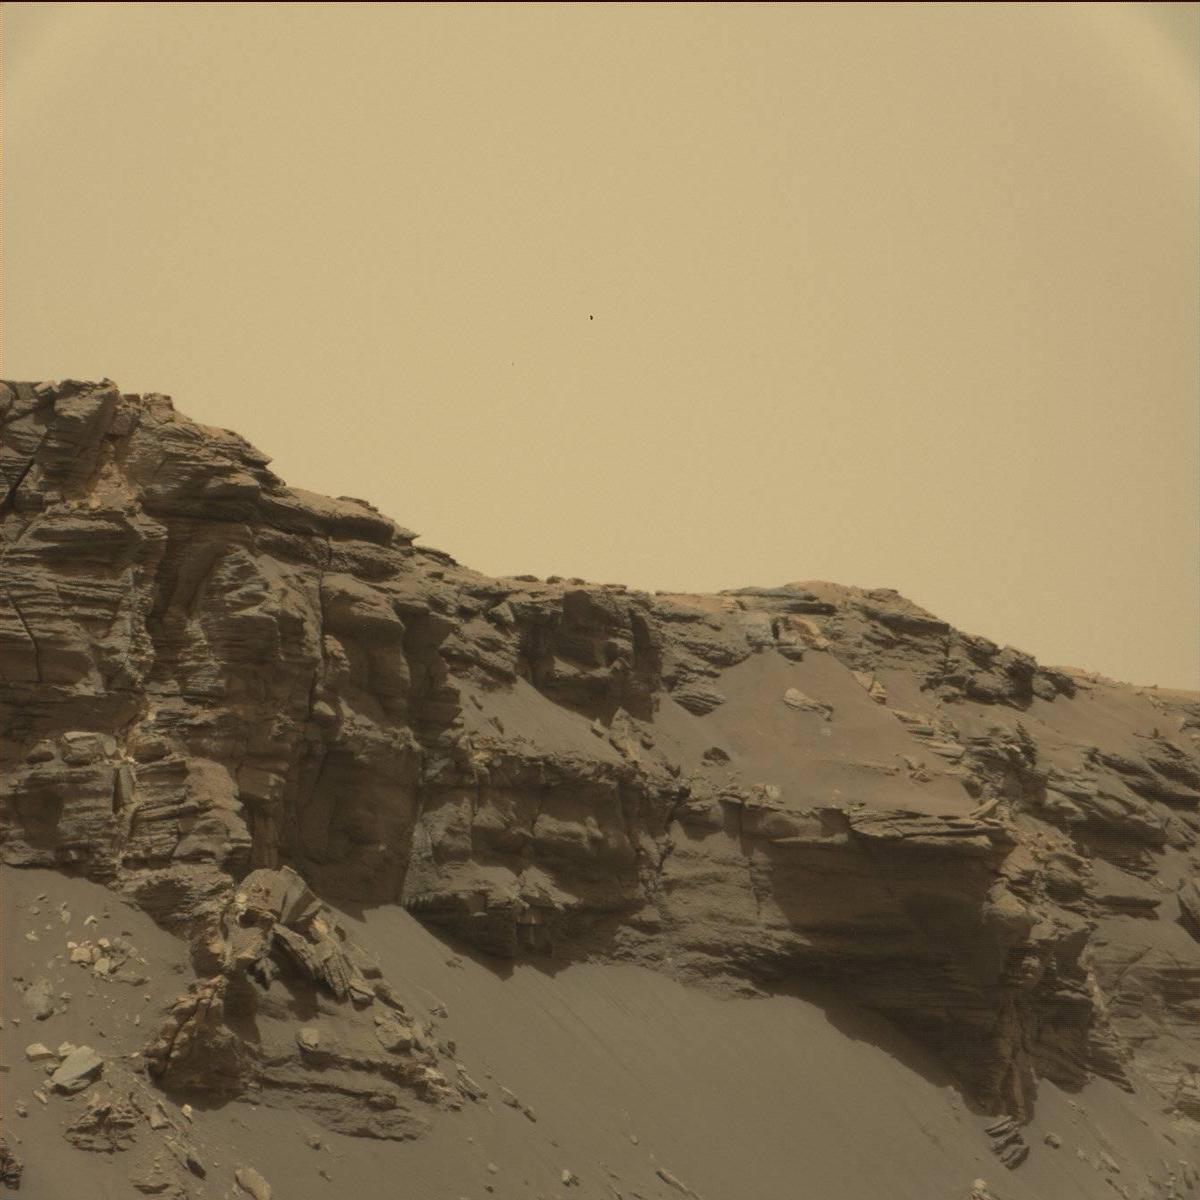
Terrain classes present: Bedrock, Sand / Soil, Sky